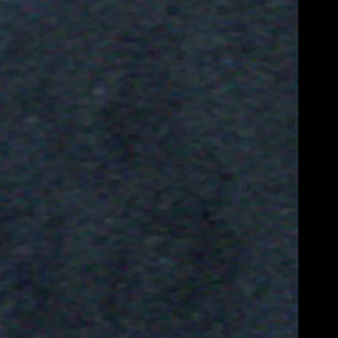
Label: other